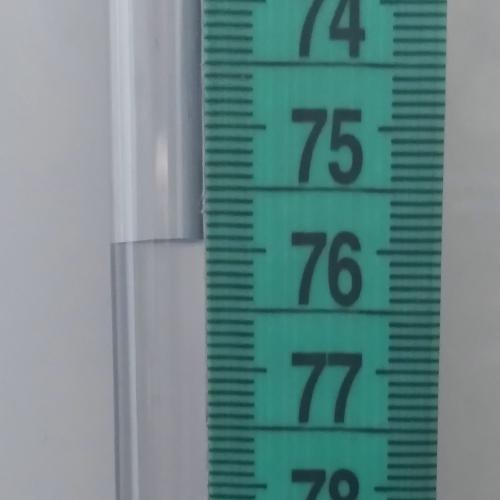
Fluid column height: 75.9 cm